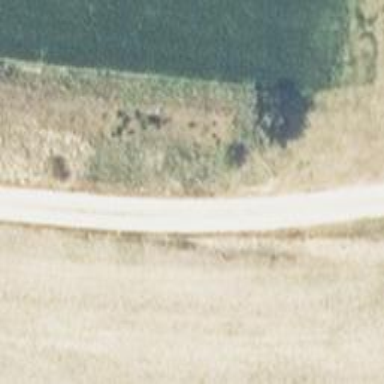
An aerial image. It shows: Track road with grade3 tracktype.